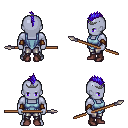
a pixel art fantasy rpg character, male body template, dark elf, purple skin, blue vest, metal pants, blue mohawk hairstyle, iron tiara, leather bracers, maroon shoes, spear, four views (front, back, left, right), 2x2 character sprite sheet, small pixel art, hard edges, no anti-aliasing